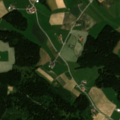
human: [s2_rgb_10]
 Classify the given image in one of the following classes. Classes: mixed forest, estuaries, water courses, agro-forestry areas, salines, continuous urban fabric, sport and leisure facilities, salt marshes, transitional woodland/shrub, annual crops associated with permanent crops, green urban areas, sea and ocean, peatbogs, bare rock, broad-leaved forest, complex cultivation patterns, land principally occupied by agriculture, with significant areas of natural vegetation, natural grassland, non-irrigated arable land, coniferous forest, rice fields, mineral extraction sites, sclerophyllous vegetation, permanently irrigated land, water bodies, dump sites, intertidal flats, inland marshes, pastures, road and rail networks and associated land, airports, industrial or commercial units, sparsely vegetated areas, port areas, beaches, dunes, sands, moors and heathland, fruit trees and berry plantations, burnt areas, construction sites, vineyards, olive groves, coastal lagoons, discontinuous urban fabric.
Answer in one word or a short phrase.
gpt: non-irrigated arable land, pastures, complex cultivation patterns, coniferous forest